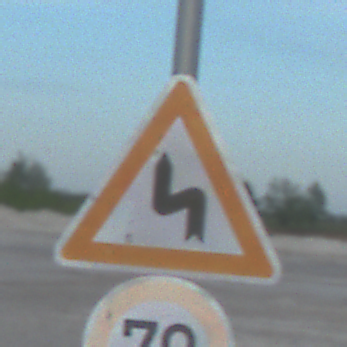
Verkehrszeichen: DoppelkurveZunaechstLinks
Zusatzzeichen unten: Geschwindigkeit70
Umgebung: Outdoor, Beach
Tageszeit: SunriseSunset
Wetter: PartlyCloudy
Licht: Natural
Jahreszeit: NotSpecified
Kontrast: LowContrast